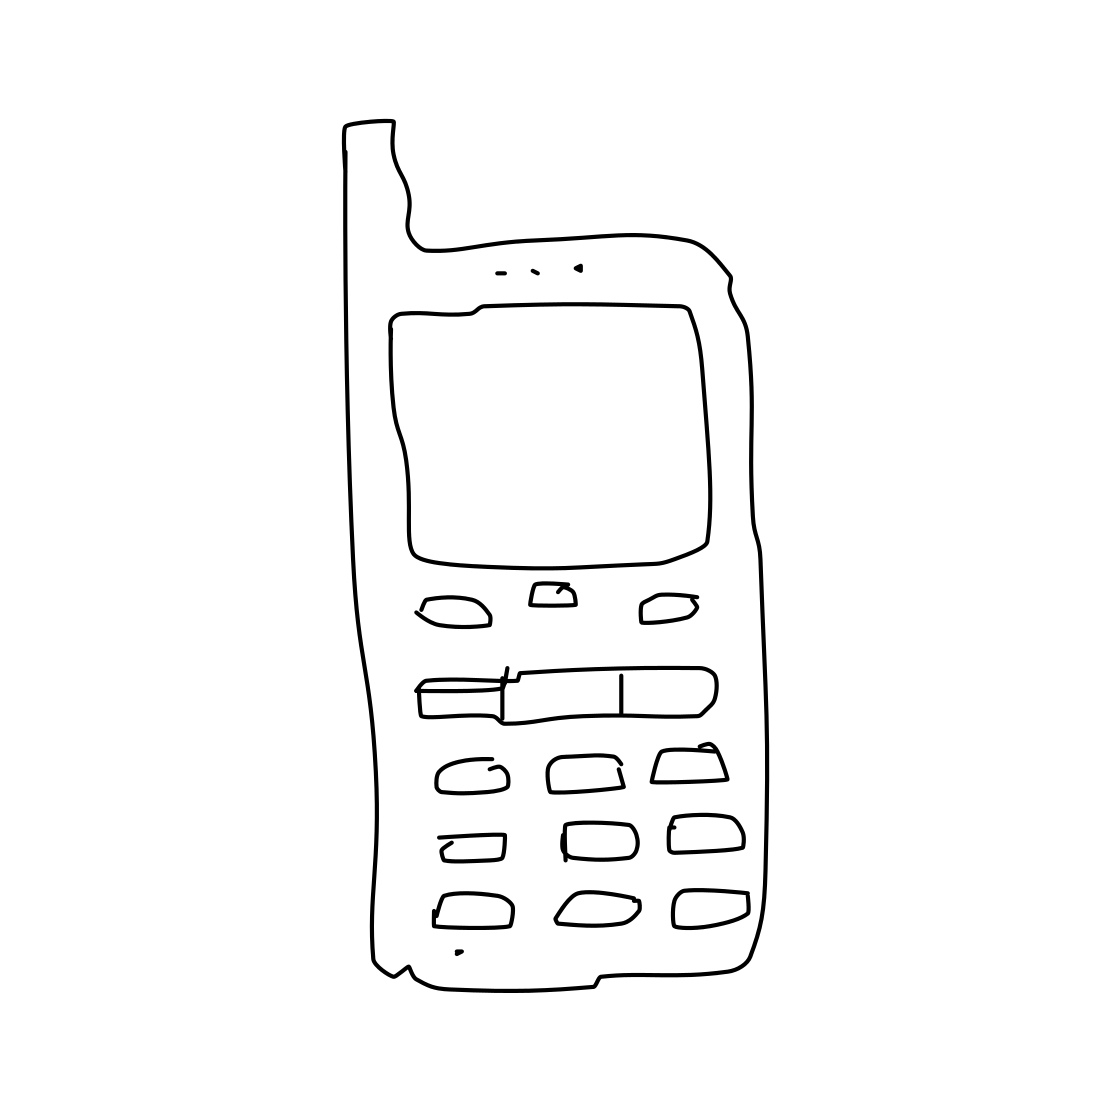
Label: cell phone